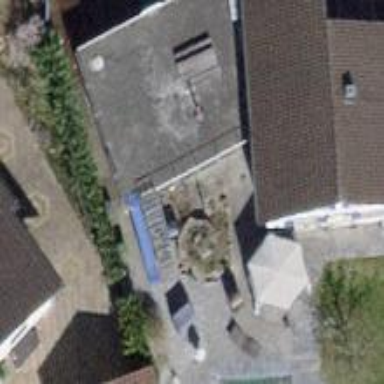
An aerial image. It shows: Garage.